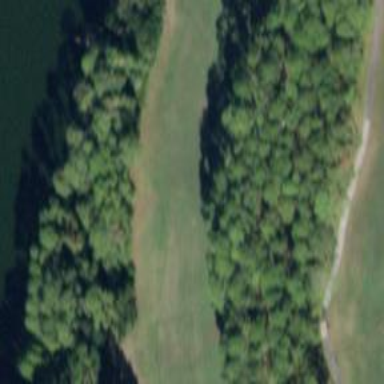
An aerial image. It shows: View of golf hole.